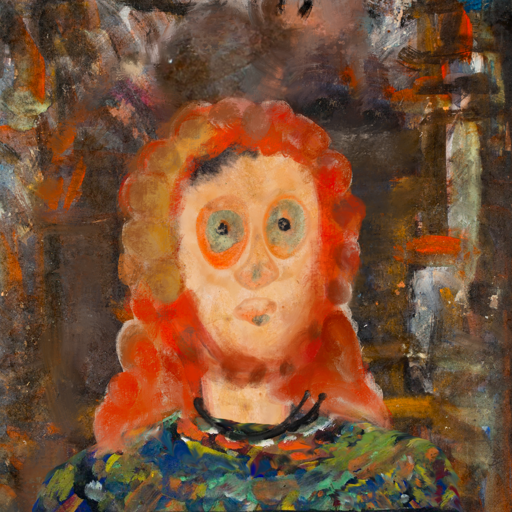
Background: GypsyQueen, Head And Neck Front: Childish, Face Front: Childish, Bust: An_Impression, Hair Front: Rupkatha, Head Accessory: Blank, Second Necklace: Blank, Necklace: Orphan, Baby: Blank